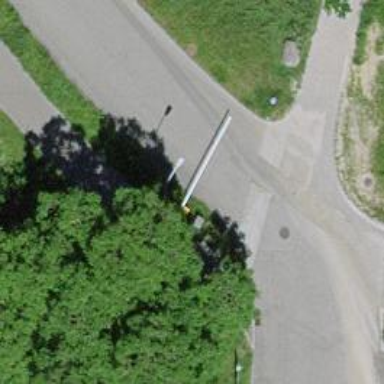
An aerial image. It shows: Lift gate barrier.